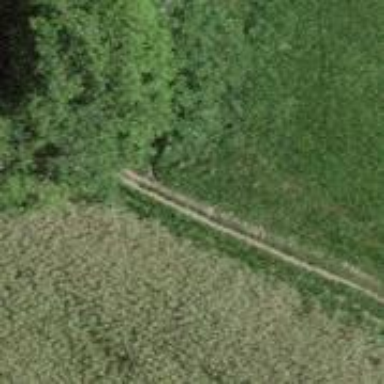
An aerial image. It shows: Path.